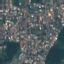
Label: Residential